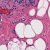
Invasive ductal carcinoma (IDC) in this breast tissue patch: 0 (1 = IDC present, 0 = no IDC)